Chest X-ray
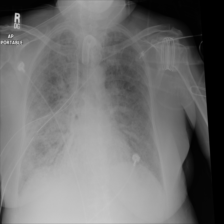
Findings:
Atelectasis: negative
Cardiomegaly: negative
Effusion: negative
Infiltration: positive
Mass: negative
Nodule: negative
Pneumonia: negative
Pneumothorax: negative
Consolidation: negative
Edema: negative
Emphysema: negative
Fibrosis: negative
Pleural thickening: negative
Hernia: negative